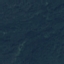
Land use / land cover class: Forest